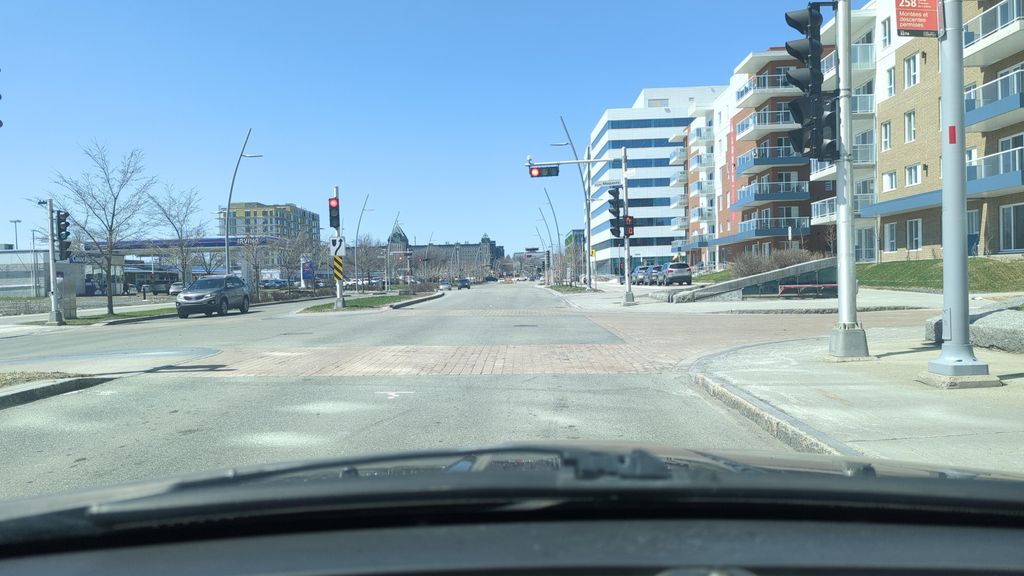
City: quebec_city